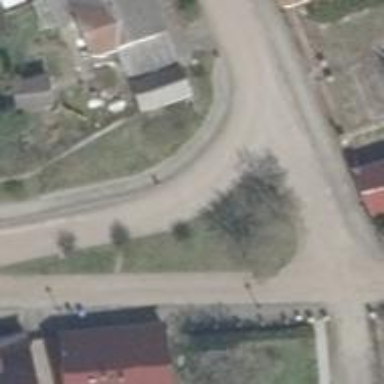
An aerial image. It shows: Residential road with sidewalk on the left.